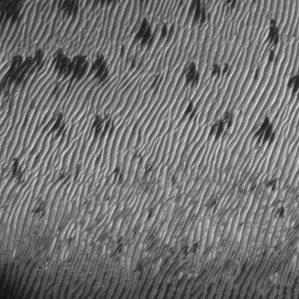
Label: frost